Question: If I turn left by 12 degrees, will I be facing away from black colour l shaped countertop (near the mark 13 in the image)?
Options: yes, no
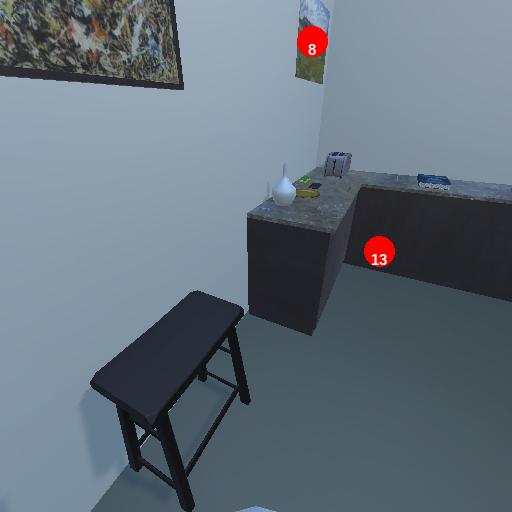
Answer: yes